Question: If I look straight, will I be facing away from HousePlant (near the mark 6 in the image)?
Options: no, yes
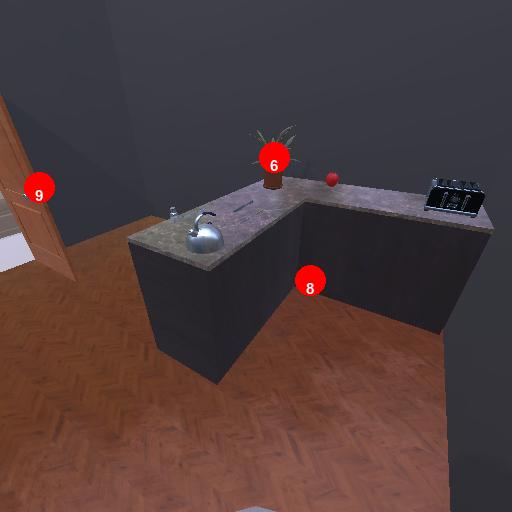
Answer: no